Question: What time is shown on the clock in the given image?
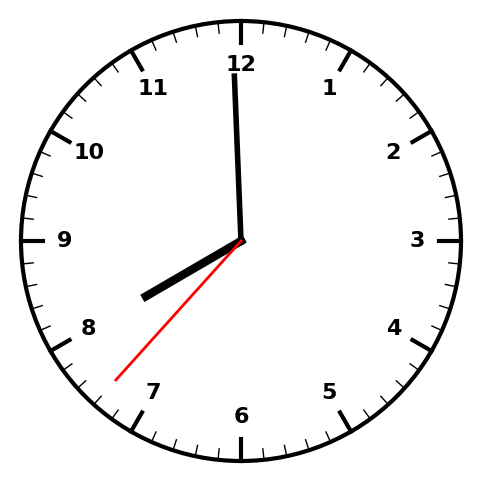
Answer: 07:59:37